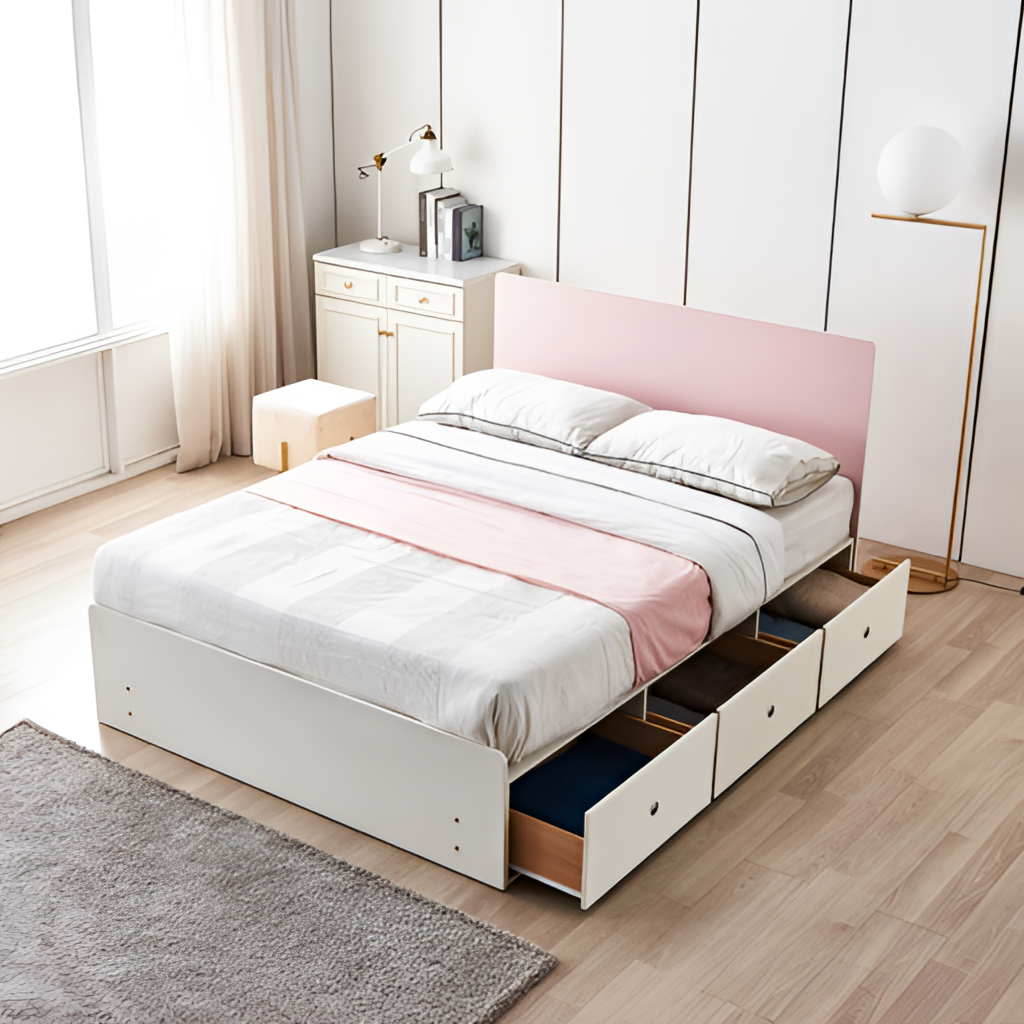
wood bed with storage, bedroom, modern, wood flooring, with plank pattern, cream paint wallpaper, with vertical striped pattern